Question: I need a class that I can just drop into my project send it a predicate as a parameter and have it return back an NSString of the SQL query it represents.
Something like below might be the prototype?
'''
@interface PSPredicateToSQL : NSObject
+ (NSString *)SQLClauseForPredictate:(NSPredicate*) predicate;
@end
'''
Does anyone know a class that does this, or how to go about doing this if not?
I need this for a search window I have implemented where the data for the search is stored in an SQLite database.

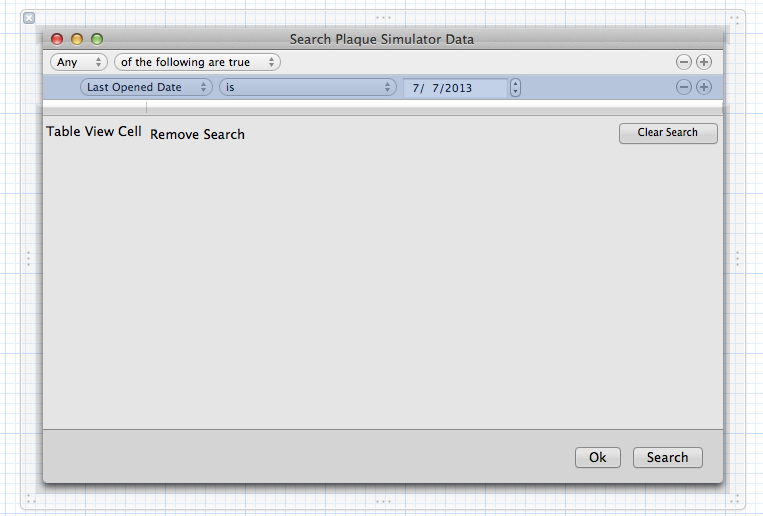
Answer: I finally made my own class, hope this helps you guys out.
.H File
'''
@interface PredicateToSQL : NSObject
+ (PredicateToSQL *) sharedObject;
- (NSString *) SQLFilterForPredicate:(NSPredicate *)predicate;
@end
'''
.M File
'''
#import "PredicateToSQL.h"
@implementation PredicateToSQL
static NSString *SQLNullValueString = @"NULL";
/* Implementation */
static PredicateToSQL *sharedObject;
+ (PredicateToSQL *) sharedObject
{
return sharedObject;
}
+ (void) initialize
{
sharedObject = [PredicateToSQL new];
}
- (NSString *)SQLExpressionForKeyPath:(NSString *)keyPath
{
NSString *retStr = nil;
NSDictionary *convertibleSetOperations = @{@"@avg" : @"avg",@"@max" : @"max",@"@min" : @"min",@"@sum" : @"sum",@"@distinctUnionOfObjects" : @"distinct" };
for (NSString *setOpt in [convertibleSetOperations allKeys])
{ if ([keyPath hasSuffix:setOpt])
{ NSString *clean = [[keyPath stringByReplacingOccurrencesOfString:setOpt withString:@""] stringByReplacingOccurrencesOfString:@".." withString:@"."];
retStr = [NSString stringWithFormat:@"%@(%@)",convertibleSetOperations[setOpt], clean];
};
};
if (retStr != nil) return(retStr);
return(keyPath);
}
- (NSString *) SQLSelectClauseForSubqueryExpression:(NSExpression *)expression
{
PSLog(@"SQLSelectClauseForSubqueryExpression not implemented");
return(nil);
}
- (NSString *) SQLLiteralListForArray:(NSArray *)array
{
NSMutableArray *retArray = [NSMutableArray array];
for (NSExpression *obj in array) { [retArray addObject:[self SQLExpressionForNSExpression:obj]]; };
return([NSString stringWithFormat:@"(%@)",[retArray componentsJoinedByString:@","]]);
}
- (NSString *) SQLFunctionLiteralForFunctionExpression:(NSExpression *)exp
{
NSDictionary *convertibleNullaryFunctions = @{ @"now" : @"date('now')",@"random" : @"random()" };
NSDictionary *convertibleUnaryFunctions = @{ @"uppercase:" : @"upper",@"lowercase:" : @"lower",@"abs:" : @"abs" };
NSDictionary *convertibleBinaryFunctions = @{ @"add:to:" : @"+" ,
@"from:subtract:" : @"-" ,
@"multiply:by:" : @"*" ,
@"divide:by:" : @"/" ,
@"modulus:by:" : @"%" ,
@"leftshift:by" : @"<<",
@"rightshift:by:" : @">>"
};
if ([[convertibleNullaryFunctions allKeys] containsObject:[exp function]])
{ return(convertibleNullaryFunctions[[exp function]]);
}
else { if ([[convertibleUnaryFunctions allKeys] containsObject:[exp function]])
{ return([NSString stringWithFormat:@"%@(%@)",convertibleUnaryFunctions[[exp function]],[self SQLExpressionForNSExpression:[exp arguments][0]]]);
}
else { if ([[convertibleBinaryFunctions allKeys] containsObject:[exp function]])
{ return([NSString stringWithFormat:@"(%@ %@ %@)",[self SQLExpressionForNSExpression:[exp arguments][0]],convertibleBinaryFunctions[[exp function]],[self SQLExpressionForNSExpression:[exp arguments][1]]]);
}
else { PSLog(@"SQLFunctionLiteralForFunctionExpression could not be converted because it uses an unconvertible function");
};
};
};
return(nil);
}
- (NSString *) SQLNamedReplacementVariableForVariable:(NSString *)var
{
//PSLog(@"SQLNamedReplacementVariableForVariable not implemented");
return(var);
}
/*
NSArray *temp = [gPatientDatabaseDictionary allKeysForObject:var];
NSString *key = [temp objectAtIndex:0];
return(key);
*/
- (NSString *)DatabaseKeyfor:(NSString *)obj
{
NSArray *keysForObj = [DatabaseDictionary allKeysForObject:obj];
if ([keysForObj count] > 0) return([keysForObj objectAtIndex:0]);
return(obj);
}
- (NSString *)SQLExpressionForLeftKeyPath:(NSString *)keyPath
{
NSString *retStr = nil;
NSDictionary *convertibleSetOperations = @{ @"@avg" : @"avg",@"@max" : @"max",@"@min" : @"min",@"@sum" : @"sum",@"@distinctUnionOfObjects" : @"distinct" };
for (NSString *setOpt in [convertibleSetOperations allKeys])
{ if ([keyPath hasSuffix:setOpt])
{ NSString *clean = [[keyPath stringByReplacingOccurrencesOfString:setOpt withString:@""] stringByReplacingOccurrencesOfString:@".." withString:@"."];
retStr = [NSString stringWithFormat:@"%@(%@)",convertibleSetOperations[setOpt],clean];
};
};
if (retStr != nil) return([self DatabaseKeyfor:retStr]);
return([self DatabaseKeyfor:keyPath]);
}
- (NSString *) SQLConstantForLeftValue:(id) val
{
if (val == nil) return(SQLNullValueString);
if ([val isEqual:[NSNull null]]) return(SQLNullValueString);
if ([val isKindOfClass:[NSString class]])
{ //PSLog(@"SQLConstantForLeftValue val %@",val);
return([self DatabaseKeyfor:val]);
}
else { if ([val respondsToSelector:@selector(intValue)])
{ return([self DatabaseKeyfor:[val stringValue]]);
}
else { return([self SQLConstantForLeftValue:[val description]]);
};
};
return(nil);
}
-(NSString *)SQLExpressionForLeftNSExpression:(NSExpression *)expression
{
NSString *retStr = nil;
switch ([expression expressionType])
{ case NSConstantValueExpressionType: { retStr = [self SQLConstantForLeftValue:[expression constantValue]];
//NSLog(@"LEFT NSConstantValueExpressionType %@",retStr); // contains 'Patient Name' etc..
break; }
case NSVariableExpressionType: { retStr = [self SQLNamedReplacementVariableForVariable:[expression variable]];
//NSLog(@"LEFT NSVariableExpressionType %@",retStr);
break; }
case NSKeyPathExpressionType: { retStr = [self SQLExpressionForLeftKeyPath:[expression keyPath]];
//NSLog(@"LEFT NSKeyPathExpressionType %@",retStr); // first "Patient Name'
break; }
case NSFunctionExpressionType: { retStr = [self SQLFunctionLiteralForFunctionExpression:expression];
//NSLog(@"LEFT NSFunctionExpressionType %@",retStr);
break; }
case NSSubqueryExpressionType: { retStr = [self SQLSelectClauseForSubqueryExpression:expression];
//NSLog(@"LEFT NSSubqueryExpressionType %@",retStr);
break; }
case NSAggregateExpressionType: { retStr = [self SQLLiteralListForArray:[expression collection]];
//NSLog(@"LEFT NSAggregateExpressionType %@",retStr);
break; }
case NSUnionSetExpressionType: { break; }
case NSIntersectSetExpressionType: { break; }
case NSMinusSetExpressionType: { break; }
case NSEvaluatedObjectExpressionType: { break; } // these can't be converted
case NSBlockExpressionType: { break; }
//case NSAnyKeyExpressionType: { break; }
};
return retStr;
}
-(NSString *)SQLConstantForValue:(id) val
{
if (val == nil) return(SQLNullValueString);
if ([val isEqual:[NSNull null]]) return(SQLNullValueString);
if ([val isKindOfClass:[NSString class]])
{ //NSLog(@"SQLConstantForValue val %@",val);
return(val);
}
else { if ([val respondsToSelector:@selector(intValue)])
{ return([val stringValue]);
}
else { return([self SQLConstantForValue:[val description]]);
};
};
return(nil);
}
-(NSString *)SQLExpressionForNSExpression:(NSExpression *)expression
{
NSString *retStr = nil;
switch ([expression expressionType])
{ case NSConstantValueExpressionType: { retStr = [self SQLConstantForValue:[expression constantValue]];
//NSLog(@"NSConstantValueExpressionType %@",retStr); // contains 'Patient Name' etc..
break; }
case NSVariableExpressionType: { retStr = [self SQLNamedReplacementVariableForVariable:[expression variable]];
//NSLog(@"NSVariableExpressionType %@",retStr);
break; }
case NSKeyPathExpressionType: { retStr = [self SQLExpressionForKeyPath:[expression keyPath]];
//NSLog(@"NSKeyPathExpressionType %@",retStr);
break; }
case NSFunctionExpressionType: { retStr = [self SQLFunctionLiteralForFunctionExpression:expression];
//NSLog(@"NSFunctionExpressionType %@",retStr);
break; }
case NSSubqueryExpressionType: { retStr = [self SQLSelectClauseForSubqueryExpression:expression];
//NSLog(@"NSSubqueryExpressionType %@",retStr);
break; }
case NSAggregateExpressionType: { retStr = [self SQLLiteralListForArray:[expression collection]];
//PSLog(@"NSAggregateExpressionType %@",retStr);
break; }
case NSUnionSetExpressionType: { break; }
case NSIntersectSetExpressionType: { break; }
case NSMinusSetExpressionType: { break; }
case NSEvaluatedObjectExpressionType: { break; } // these can't be converted
case NSBlockExpressionType: { break; }
//case NSAnyKeyExpressionType: { break; }
};
return retStr;
}
/*
- (NSString *) SQLInfixOperatorForOperatorType:(NSPredicateOperatorType) type
{
switch (type)
{ case NSLessThanPredicateOperatorType: { return(@"<");
break; }
case NSLessThanOrEqualToPredicateOperatorType: { return(@"<=");
break; }
case NSGreaterThanPredicateOperatorType: { return(@">");
break; }
case NSGreaterThanOrEqualToPredicateOperatorType: { return(@">=");
break; }
case NSEqualToPredicateOperatorType: { return(@"=");
break; }
case NSNotEqualToPredicateOperatorType: { return(@"<>");
break; }
case NSMatchesPredicateOperatorType: { return(@"MATCH");
break; }
case NSInPredicateOperatorType: { return(@"IN");
break; }
case NSBetweenPredicateOperatorType: { return(@"BETWEEN");
break; }
case NSLikePredicateOperatorType: { return(@"LIKE");
break; }
case NSContainsPredicateOperatorType: { return(@"CONTAINS");
break; }
case NSBeginsWithPredicateOperatorType:
case NSEndsWithPredicateOperatorType: { //NSAssert(0,@"predicate not converted because 'beginswith' and 'endswith' are not consistently supported by SQL");
break; }
case NSCustomSelectorPredicateOperatorType: { //NSAssert(0,@"predicate cannot be converted to a where clause because it calls a custom selector");
break; }
};
return(nil);
}
*/
- (NSString *) SQLWhereClauseForComparisonPredicate:(NSComparisonPredicate *)predicate
{
NSString *leftSQLExpression = [self SQLExpressionForLeftNSExpression:[predicate leftExpression]];
NSString *rightSQLExpression = [self SQLExpressionForNSExpression:[predicate rightExpression]];
switch ([predicate predicateOperatorType])
{ case NSLessThanPredicateOperatorType: { return([NSString stringWithFormat:@"(%@ < '%@')",leftSQLExpression,rightSQLExpression]);
break; }
case NSLessThanOrEqualToPredicateOperatorType: { return([NSString stringWithFormat:@"(%@ <= '%@')",leftSQLExpression,rightSQLExpression]);
break; }
case NSGreaterThanPredicateOperatorType: { return([NSString stringWithFormat:@"(%@ > '%@')",leftSQLExpression,rightSQLExpression]);
break; }
case NSGreaterThanOrEqualToPredicateOperatorType: { return([NSString stringWithFormat:@"(%@ >= '%@')",leftSQLExpression,rightSQLExpression]);
break; }
case NSEqualToPredicateOperatorType: { return([NSString stringWithFormat:@"(%@ = '%@')",leftSQLExpression,rightSQLExpression]);
break; }
case NSNotEqualToPredicateOperatorType: { return([NSString stringWithFormat:@"(%@ <> '%@')",leftSQLExpression,rightSQLExpression]);
break; }
case NSMatchesPredicateOperatorType: { return([NSString stringWithFormat:@"(%@ MATCH '%@')",leftSQLExpression,rightSQLExpression]);
break; }
case NSInPredicateOperatorType: { return([NSString stringWithFormat:@"(%@ IN '%@')",leftSQLExpression,rightSQLExpression]);
break; }
case NSBetweenPredicateOperatorType: { return([NSString stringWithFormat:@"(%@ BETWEEN '%@' AND '%@')",[self SQLExpressionForLeftNSExpression:[predicate leftExpression]],
[self SQLExpressionForNSExpression:[[predicate rightExpression] collection][0]],
[self SQLExpressionForNSExpression:[[predicate rightExpression] collection][1]]]);
break; }
case NSLikePredicateOperatorType:
case NSContainsPredicateOperatorType: { return([NSString stringWithFormat:@"(%@ LIKE '%%%@%%')",leftSQLExpression,rightSQLExpression]);
break; }
case NSBeginsWithPredicateOperatorType: { return([NSString stringWithFormat:@"(%@ LIKE '%@%%')",leftSQLExpression,rightSQLExpression]);
break; }
case NSEndsWithPredicateOperatorType: { return([NSString stringWithFormat:@"(%@ LIKE '%%%@')",leftSQLExpression,rightSQLExpression]);
break; }
case NSCustomSelectorPredicateOperatorType: { PSLog(@"SQLWhereClauseForComparisonPredicate custom selectors are not supported");
break; }
};
/*
//NSAssert(0,@"predicate not converted because 'beginswith' and 'endswith' are not consistently supported by SQL");
//NSAssert(0,@"predicate cannot be converted to a where clause because it calls a custom selector");
NSString *comparator = [self SQLInfixOperatorForOperatorType:[predicate predicateOperatorType]];
if (comparator != nil)
{ if ([comparator isEqual:@"BETWEEN"])
{ return([NSString stringWithFormat:@"(%@ %@ '%@' AND '%@')",[self SQLExpressionForLeftNSExpression:[predicate leftExpression]],comparator,
[self SQLExpressionForNSExpression:[[predicate rightExpression] collection][0]],
[self SQLExpressionForNSExpression:[[predicate rightExpression] collection][1]]]);
}
else { if ([comparator isEqual:@"CONTAINS"])
{ return([NSString stringWithFormat:@"(%@ LIKE '%%%@%%')",[self SQLExpressionForLeftNSExpression:[predicate leftExpression]],
[self SQLExpressionForNSExpression:[predicate rightExpression]]]);
}
else { return([NSString stringWithFormat:@"(%@ %@ '%@')",[self SQLExpressionForLeftNSExpression:[predicate leftExpression]],comparator,
[self SQLExpressionForNSExpression:[predicate rightExpression]]]);
};
};
} else { PSLog(@"SQLWhereClauseForComparisonPredicate predicate could not be converted to comparator"); };
*/
return(nil);
}
- (NSString *) SQLWhereClauseForCompoundPredicate:(NSCompoundPredicate *)predicate
{
NSMutableArray *subs = [NSMutableArray array];
for (NSPredicate *sub in [predicate subpredicates]) { [subs addObject:[self SQLFilterForPredicate:sub]]; };
NSString *conjunction;
switch ([(NSCompoundPredicate *)predicate compoundPredicateType])
{ case NSAndPredicateType: { conjunction = @" AND "; break; }
case NSOrPredicateType: { conjunction = @" OR "; break; }
case NSNotPredicateType: { conjunction = @" NOT "; break; }
default: { conjunction = @" "; break; }
};
//NSLog(@"SQLWhereClauseForCompoundPredicate conjunction %@",conjunction);
return([NSString stringWithFormat:@"(%@)", [subs componentsJoinedByString:conjunction]]);
}
- (NSString *)SQLFilterForPredicate:(NSPredicate *)predicate
{
if ([predicate respondsToSelector:@selector(compoundPredicateType)])
{ return([self SQLWhereClauseForCompoundPredicate:(NSCompoundPredicate *)predicate]);
}
else { if ([predicate respondsToSelector:@selector(predicateOperatorType)])
{ return([self SQLWhereClauseForComparisonPredicate:(NSComparisonPredicate *)predicate]);
}
else { PSLog(@"SQLFilterForPredicate predicate is not of a convertible class");
}
};
return(nil);
}
@end
'''
You can create your own database info like below in some global variable.
'''
gDatabaseTitles = [NSArray arrayWithObjects:@"Name",@"Phone Number",@"Location",@"Date Of Birth",@"Miscellaneous",nil];
gDatabaseKeys = [NSArray arrayWithObjects:@"name",@"phone_number",@"location",@"date_of_birth",@"misc",nil];
gDatabaseTypes = [NSArray arrayWithObjects:@"name TEXT",@"phone_number TEXT",@"location TEXT",@"date_of_birth DATE",@"misc TEXT",nil];
gDatabaseDictionary = [NSDictionary dictionaryWithObjects:gPatientDatabaseTitles forKeys:gPatientDatabaseKeys];
'''
I had to edit a lot of the code to take out stuff related to my project, so this might not compile if I missed something, but this is the concept that works. Let me know if you have any problems and I'll fix it up. Anywhere you see gVariable is a global variable I'm referring to that helped me on my project and would probably help you.